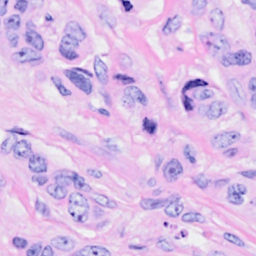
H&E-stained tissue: Breast